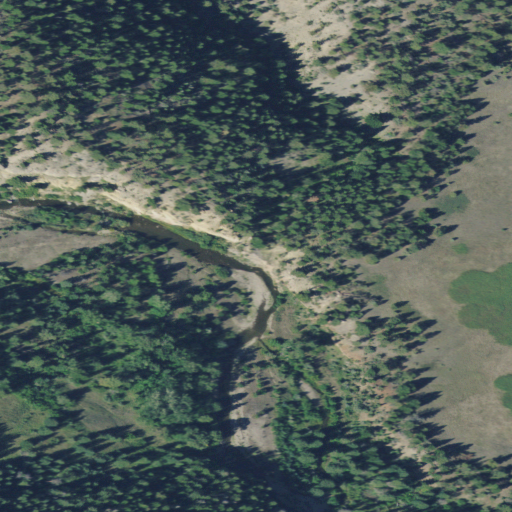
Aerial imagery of valley in Montana named Barrel Coulee containing evergreen forest, shrub, woody wetlands, grassland, and open water